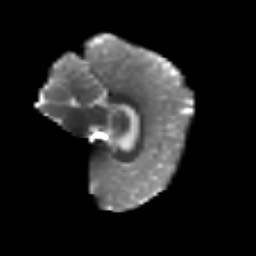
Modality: T2w
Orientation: sagittal
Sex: female
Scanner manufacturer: siemens
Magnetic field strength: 3 T
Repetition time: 5 s
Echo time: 0.071 s